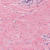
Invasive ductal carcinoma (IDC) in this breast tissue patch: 0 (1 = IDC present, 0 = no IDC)